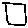
Label: square